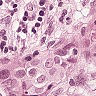
Metastatic tissue present: yes